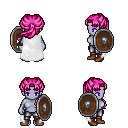
a pixel art fantasy rpg character, female body template, dark elf, purple skin, white cape, metal pants, pink princess hairstyle, brown shoes, shield, four views (front, back, left, right), 2x2 character sprite sheet, small pixel art, hard edges, no anti-aliasing